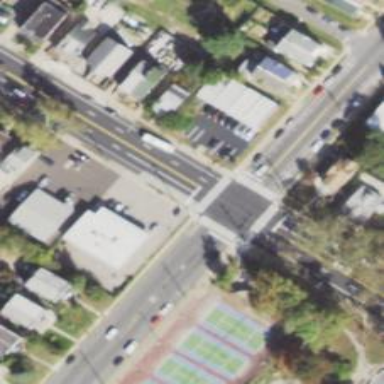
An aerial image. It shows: Marked crossing on footway.